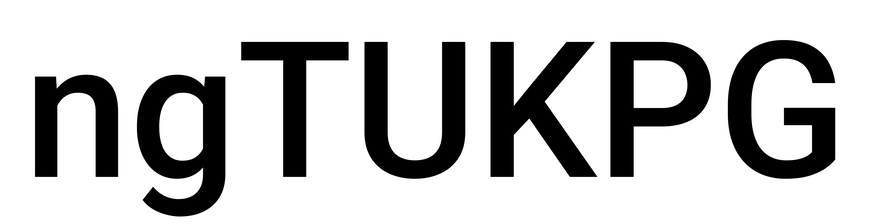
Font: Roboto_Medium